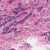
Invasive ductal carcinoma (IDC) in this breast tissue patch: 1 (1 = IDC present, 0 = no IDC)